Field crop: maize
Growth stage: 1
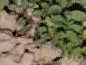
Species: convolvulus